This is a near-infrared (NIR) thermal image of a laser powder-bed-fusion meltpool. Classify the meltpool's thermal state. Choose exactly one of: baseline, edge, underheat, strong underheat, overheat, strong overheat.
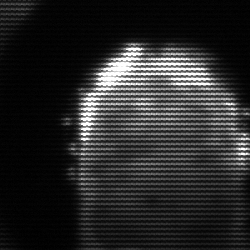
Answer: baseline